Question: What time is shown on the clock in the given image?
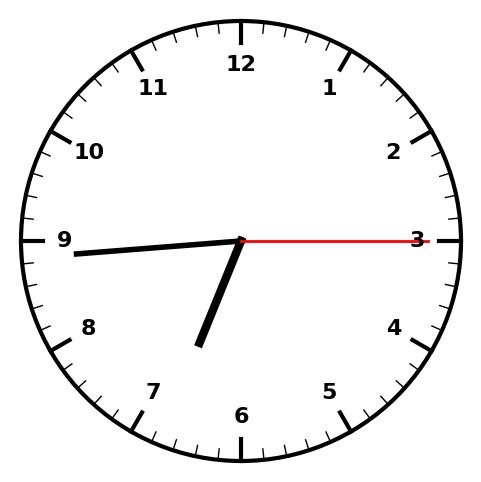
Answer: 06:44:15